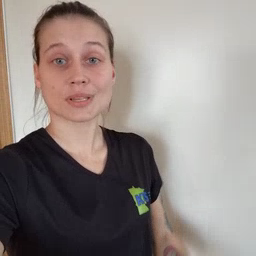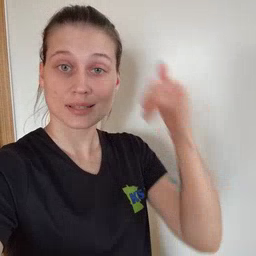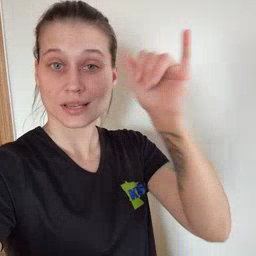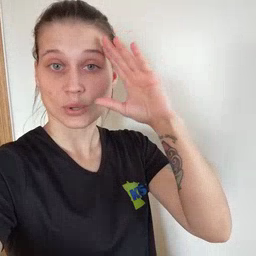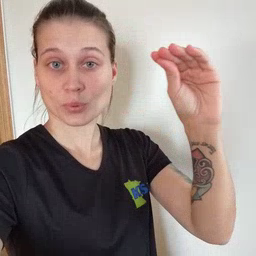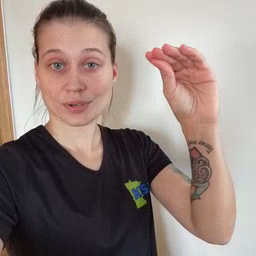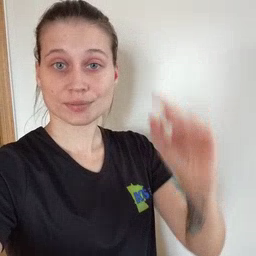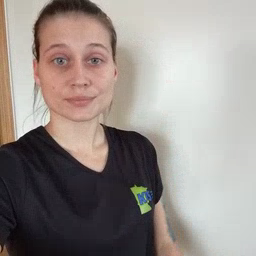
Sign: cowboy